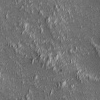
Atmospheric dust classification: not_dusty